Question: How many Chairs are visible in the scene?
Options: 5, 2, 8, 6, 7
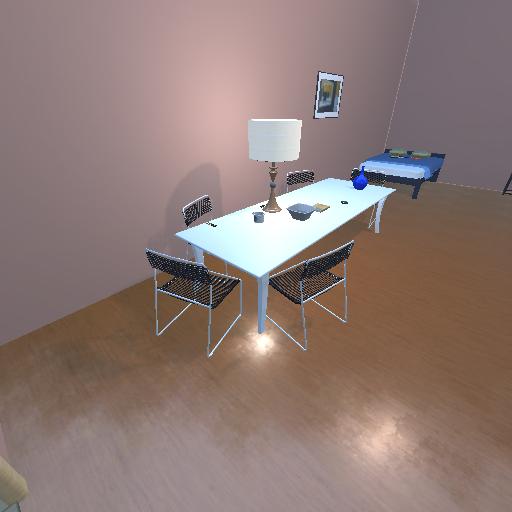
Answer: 5